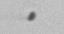
Label: nanoplankton_mix